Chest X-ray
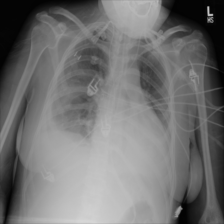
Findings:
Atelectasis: negative
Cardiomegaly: negative
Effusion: negative
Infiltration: negative
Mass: negative
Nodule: negative
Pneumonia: negative
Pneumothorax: negative
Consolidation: negative
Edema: negative
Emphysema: negative
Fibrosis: negative
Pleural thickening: negative
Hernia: negative